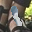
Label: 1